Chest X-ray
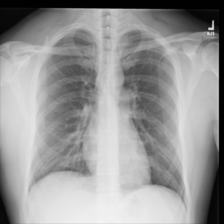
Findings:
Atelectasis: negative
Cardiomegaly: negative
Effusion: negative
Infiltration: negative
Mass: negative
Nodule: negative
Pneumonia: negative
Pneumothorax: negative
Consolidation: negative
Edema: negative
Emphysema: negative
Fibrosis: negative
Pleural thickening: negative
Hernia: negative